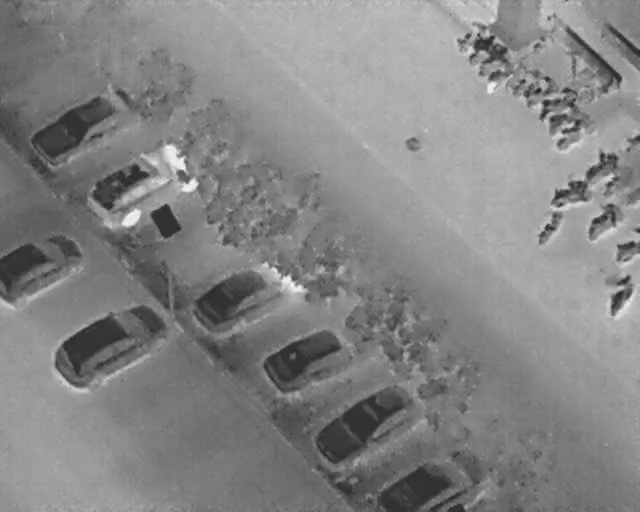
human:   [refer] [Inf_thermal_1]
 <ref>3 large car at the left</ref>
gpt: <box>[[16, 25, 26, 47, 150], [12, 55, 21, 79, 143], [0, 43, 13, 60, 2]]</box>